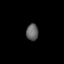
Tissue: lung
Cell type: Endothelial cells
Senescence score: 0.5855
Nuclear area (px): 197
Mean DAPI intensity: 99.909